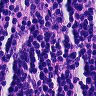
Metastatic tissue present: no